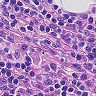
Metastatic tissue present: no